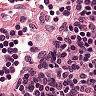
Metastatic tissue present: no